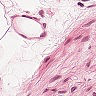
Metastatic tissue present: no